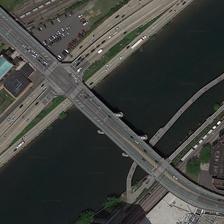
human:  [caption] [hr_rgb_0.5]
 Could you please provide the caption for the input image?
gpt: a curved bridge across a straight broad river .

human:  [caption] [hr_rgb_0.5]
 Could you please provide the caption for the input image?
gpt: the bridge here is not so wide while it offer chances to make the both banks of the river connected .

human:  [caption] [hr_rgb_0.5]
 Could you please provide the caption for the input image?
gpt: several buildings and a parking lot are in two sides of a river with a bridge .

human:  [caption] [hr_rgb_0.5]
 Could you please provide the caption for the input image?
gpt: a bridge is on a river with a parking lot on one side and several buildings on the other .

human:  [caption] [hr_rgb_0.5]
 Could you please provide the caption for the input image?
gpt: a bridge is on a river with several buildings on one side of it .